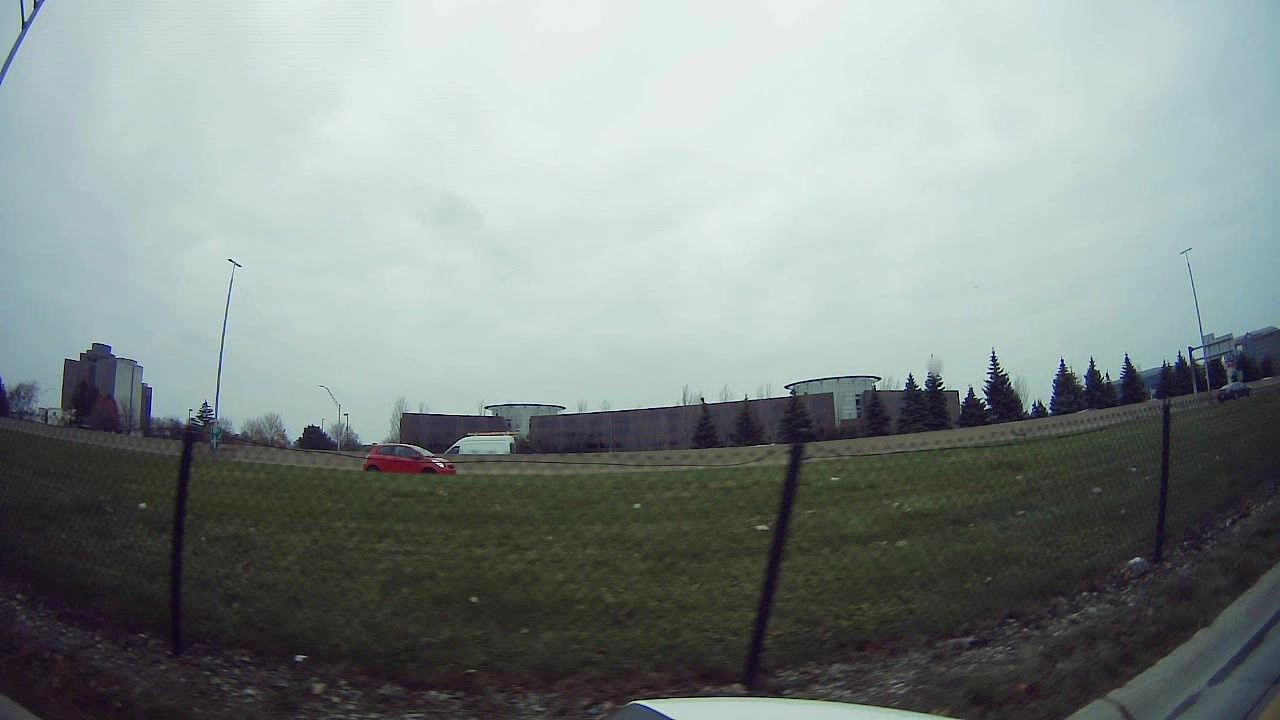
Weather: cloudy
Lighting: day
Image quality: slightly poor
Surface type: driving surface
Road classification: motorway_link
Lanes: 1
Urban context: very low density rural
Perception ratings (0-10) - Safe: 0.72, Lively: 0.55, Beautiful: 1.69, Boring: 5.75, Depressing: 6.05, Wealthy: 1.19